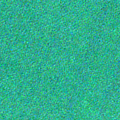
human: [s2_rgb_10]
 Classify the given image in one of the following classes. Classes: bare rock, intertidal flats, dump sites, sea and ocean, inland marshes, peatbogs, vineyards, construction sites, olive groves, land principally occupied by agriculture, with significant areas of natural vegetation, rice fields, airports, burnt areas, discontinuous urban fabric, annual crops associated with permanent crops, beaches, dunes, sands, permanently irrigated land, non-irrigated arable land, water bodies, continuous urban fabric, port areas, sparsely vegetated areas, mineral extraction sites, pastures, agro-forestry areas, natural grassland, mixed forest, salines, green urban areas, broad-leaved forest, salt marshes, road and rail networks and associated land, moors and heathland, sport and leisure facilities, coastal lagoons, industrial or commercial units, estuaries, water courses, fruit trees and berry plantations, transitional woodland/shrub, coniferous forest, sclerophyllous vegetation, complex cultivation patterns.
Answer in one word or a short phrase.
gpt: sea and ocean